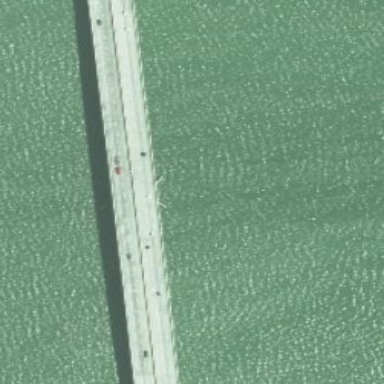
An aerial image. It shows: Bridge with beam structure.